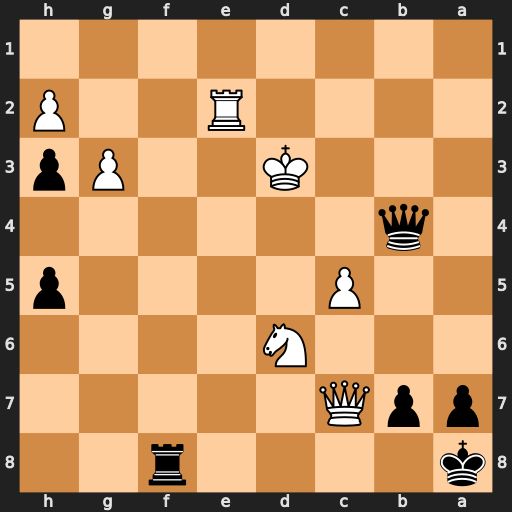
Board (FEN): k4r2/ppQ5/3N4/2P4p/1q6/3K2Pp/4R2P/8
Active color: b
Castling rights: -
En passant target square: -
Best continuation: Rf3+ Re3 Qb3+ Kd4 Qxe3+